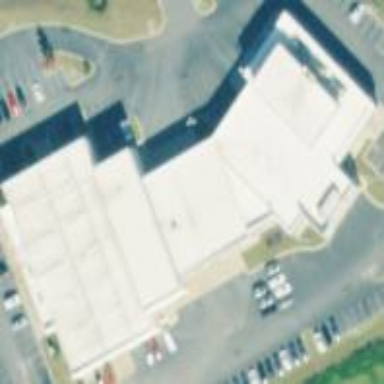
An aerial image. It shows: Retail building with car shop.